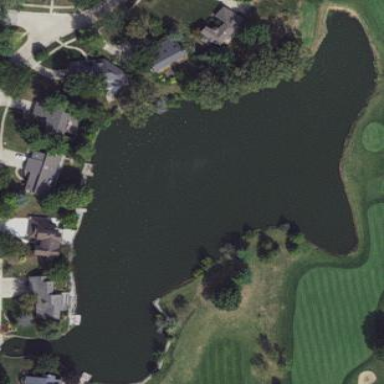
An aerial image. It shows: Picturesque scene of golf course with lateral water hazard.